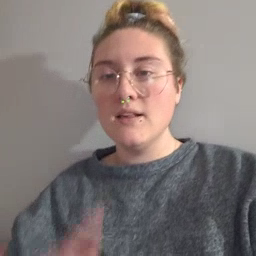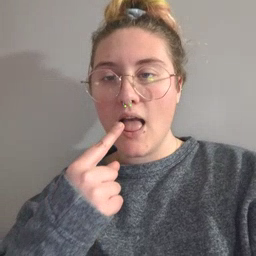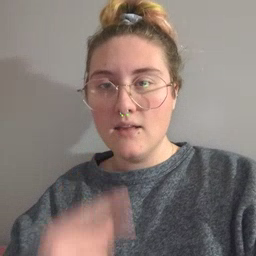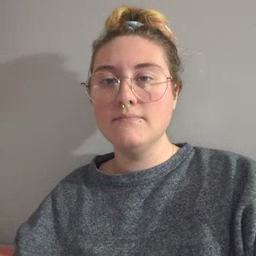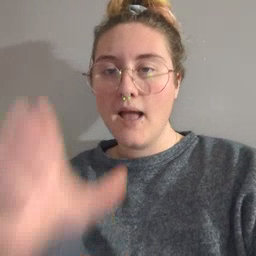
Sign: tongue